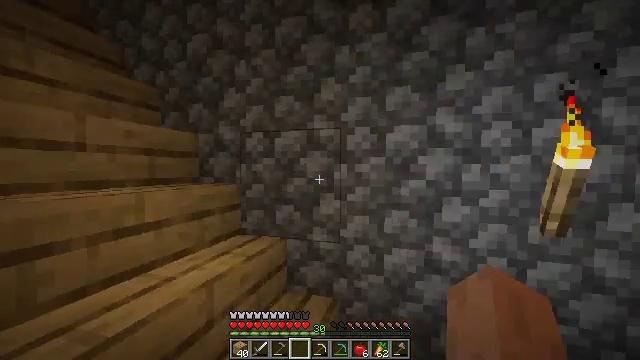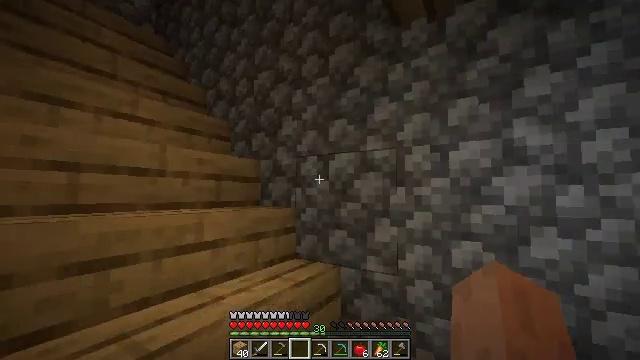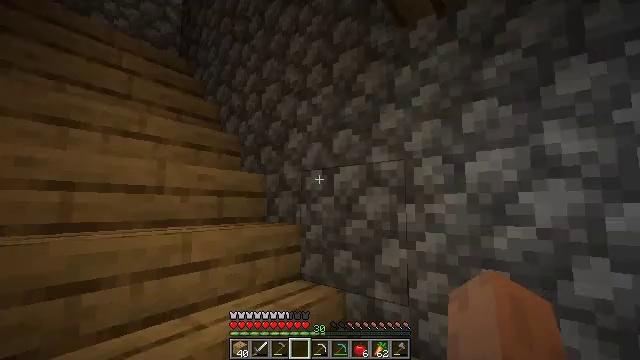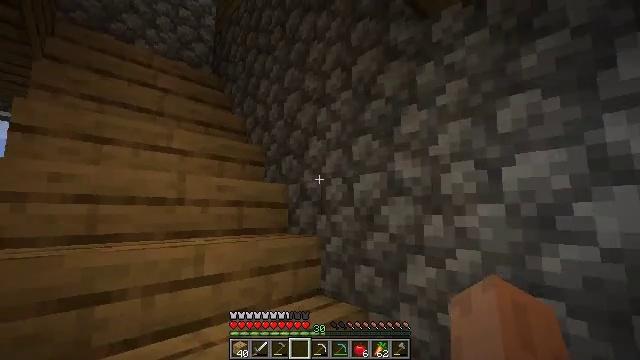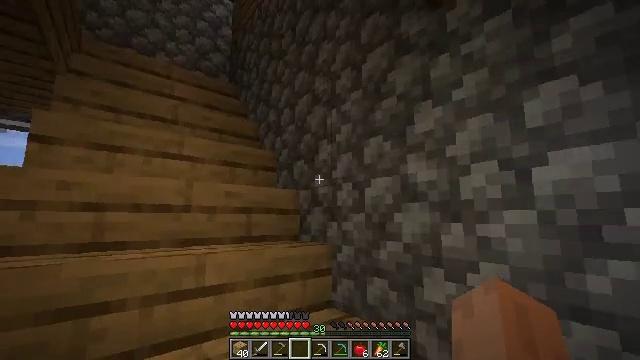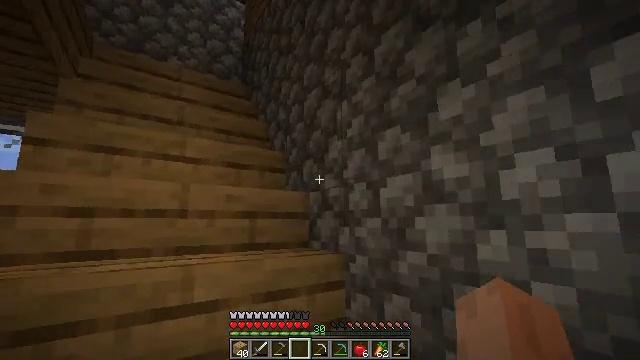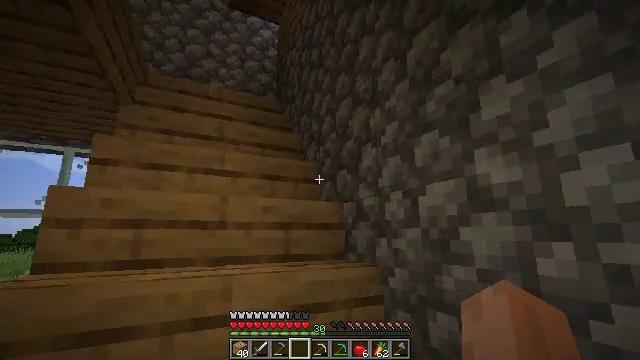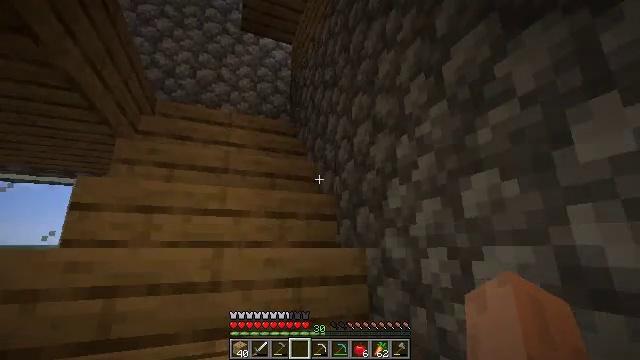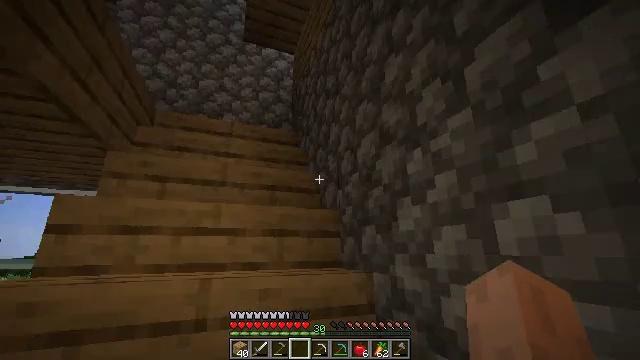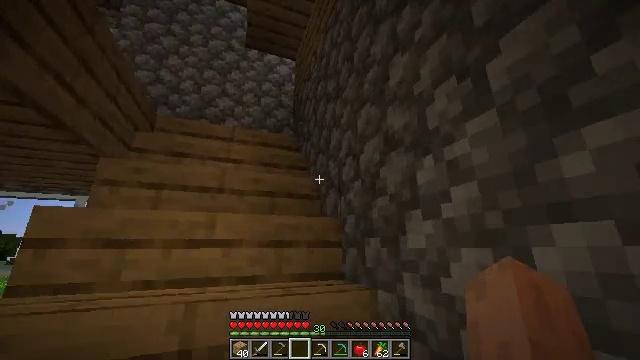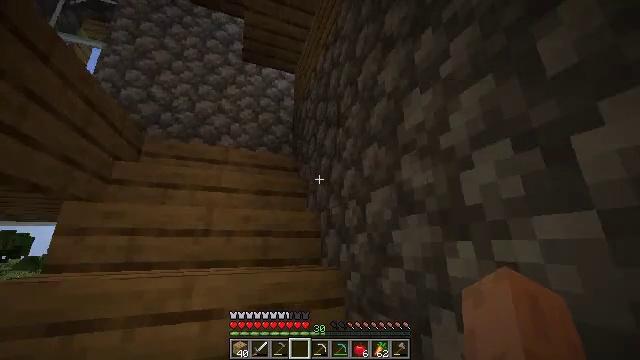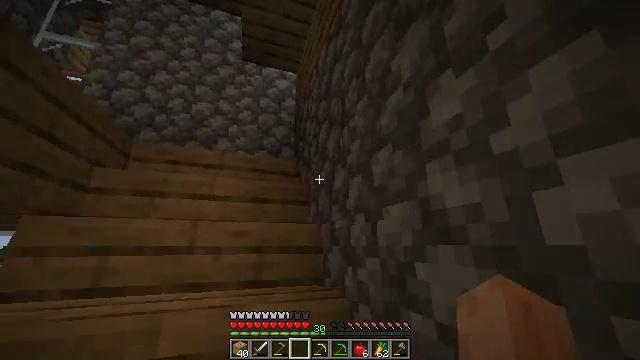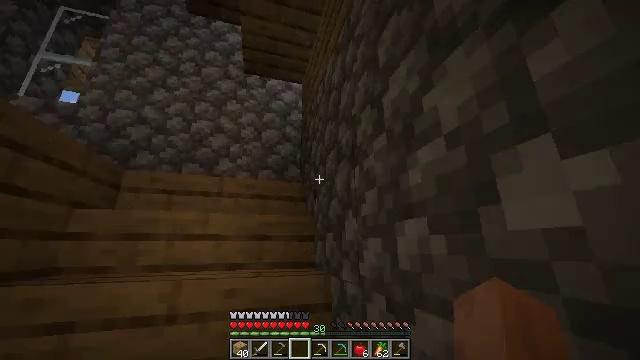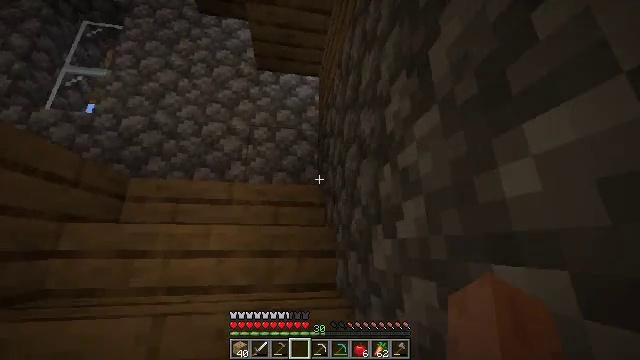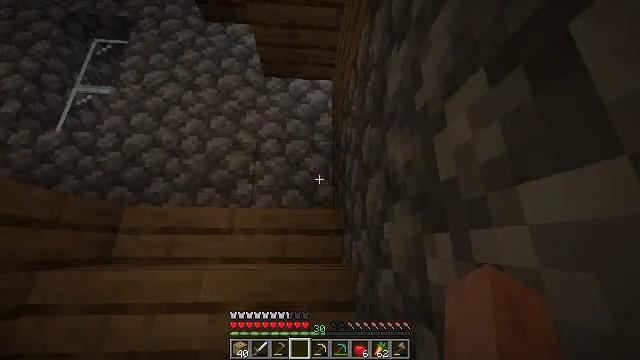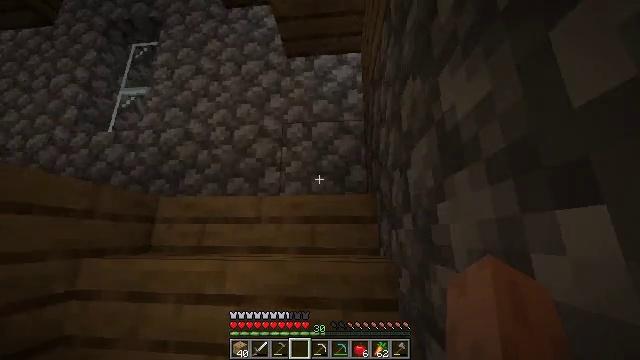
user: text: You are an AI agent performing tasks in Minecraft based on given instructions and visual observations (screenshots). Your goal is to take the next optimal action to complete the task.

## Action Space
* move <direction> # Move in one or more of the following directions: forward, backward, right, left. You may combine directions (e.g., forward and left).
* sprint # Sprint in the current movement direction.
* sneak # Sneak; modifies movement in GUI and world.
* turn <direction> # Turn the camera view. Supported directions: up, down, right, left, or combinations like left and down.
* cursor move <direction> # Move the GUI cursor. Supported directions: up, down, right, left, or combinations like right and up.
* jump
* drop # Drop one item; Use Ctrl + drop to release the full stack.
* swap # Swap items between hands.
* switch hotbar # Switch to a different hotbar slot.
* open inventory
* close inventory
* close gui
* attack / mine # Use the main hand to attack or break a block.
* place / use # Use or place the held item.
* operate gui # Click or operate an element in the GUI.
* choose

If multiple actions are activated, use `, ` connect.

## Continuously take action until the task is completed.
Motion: motion action
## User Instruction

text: Combine your ingredients on a crafting table to get an enchanting table.
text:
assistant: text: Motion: move forward and move right, turn left and up
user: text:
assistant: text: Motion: move forward and move right, turn left and up
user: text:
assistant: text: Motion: move forward and move right, turn left and up
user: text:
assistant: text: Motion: move forward, turn left and up
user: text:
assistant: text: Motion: move forward, turn left
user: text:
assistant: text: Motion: move forward, turn left and up
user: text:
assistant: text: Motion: move forward, sprint, turn left and up
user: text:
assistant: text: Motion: move forward, sprint
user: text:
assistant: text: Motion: move forward, sprint
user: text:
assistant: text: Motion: move forward, sprint
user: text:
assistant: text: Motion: move forward, sprint, turn left
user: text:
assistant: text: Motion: move forward, sprint, turn left
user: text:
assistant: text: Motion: move forward, sprint, turn left
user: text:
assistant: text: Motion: move forward, sprint, turn left
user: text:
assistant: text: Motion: move forward, sprint, turn left and down
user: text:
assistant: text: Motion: move forward, sprint, turn left and down
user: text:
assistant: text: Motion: move forward, sprint, turn left and down
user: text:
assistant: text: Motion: move forward, sprint, turn left and down
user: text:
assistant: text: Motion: move forward, sprint, turn left and down
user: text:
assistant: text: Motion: move forward, sprint, turn left and down
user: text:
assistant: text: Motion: move forward, sprint, turn left and down
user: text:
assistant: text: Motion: move forward, sprint, turn left and down
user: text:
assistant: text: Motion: move forward, sprint, turn left and down
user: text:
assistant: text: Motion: move forward, sprint, turn left and down
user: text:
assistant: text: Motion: move forward and move left, turn left and down
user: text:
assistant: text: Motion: move forward and move left, turn left
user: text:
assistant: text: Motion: move forward and move left, turn left
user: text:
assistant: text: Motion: move forward and move left
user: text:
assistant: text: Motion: move forward and move left
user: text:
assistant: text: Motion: move forward and move left, turn down